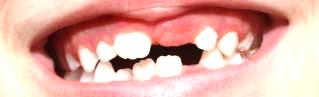
Condition: hypodontia